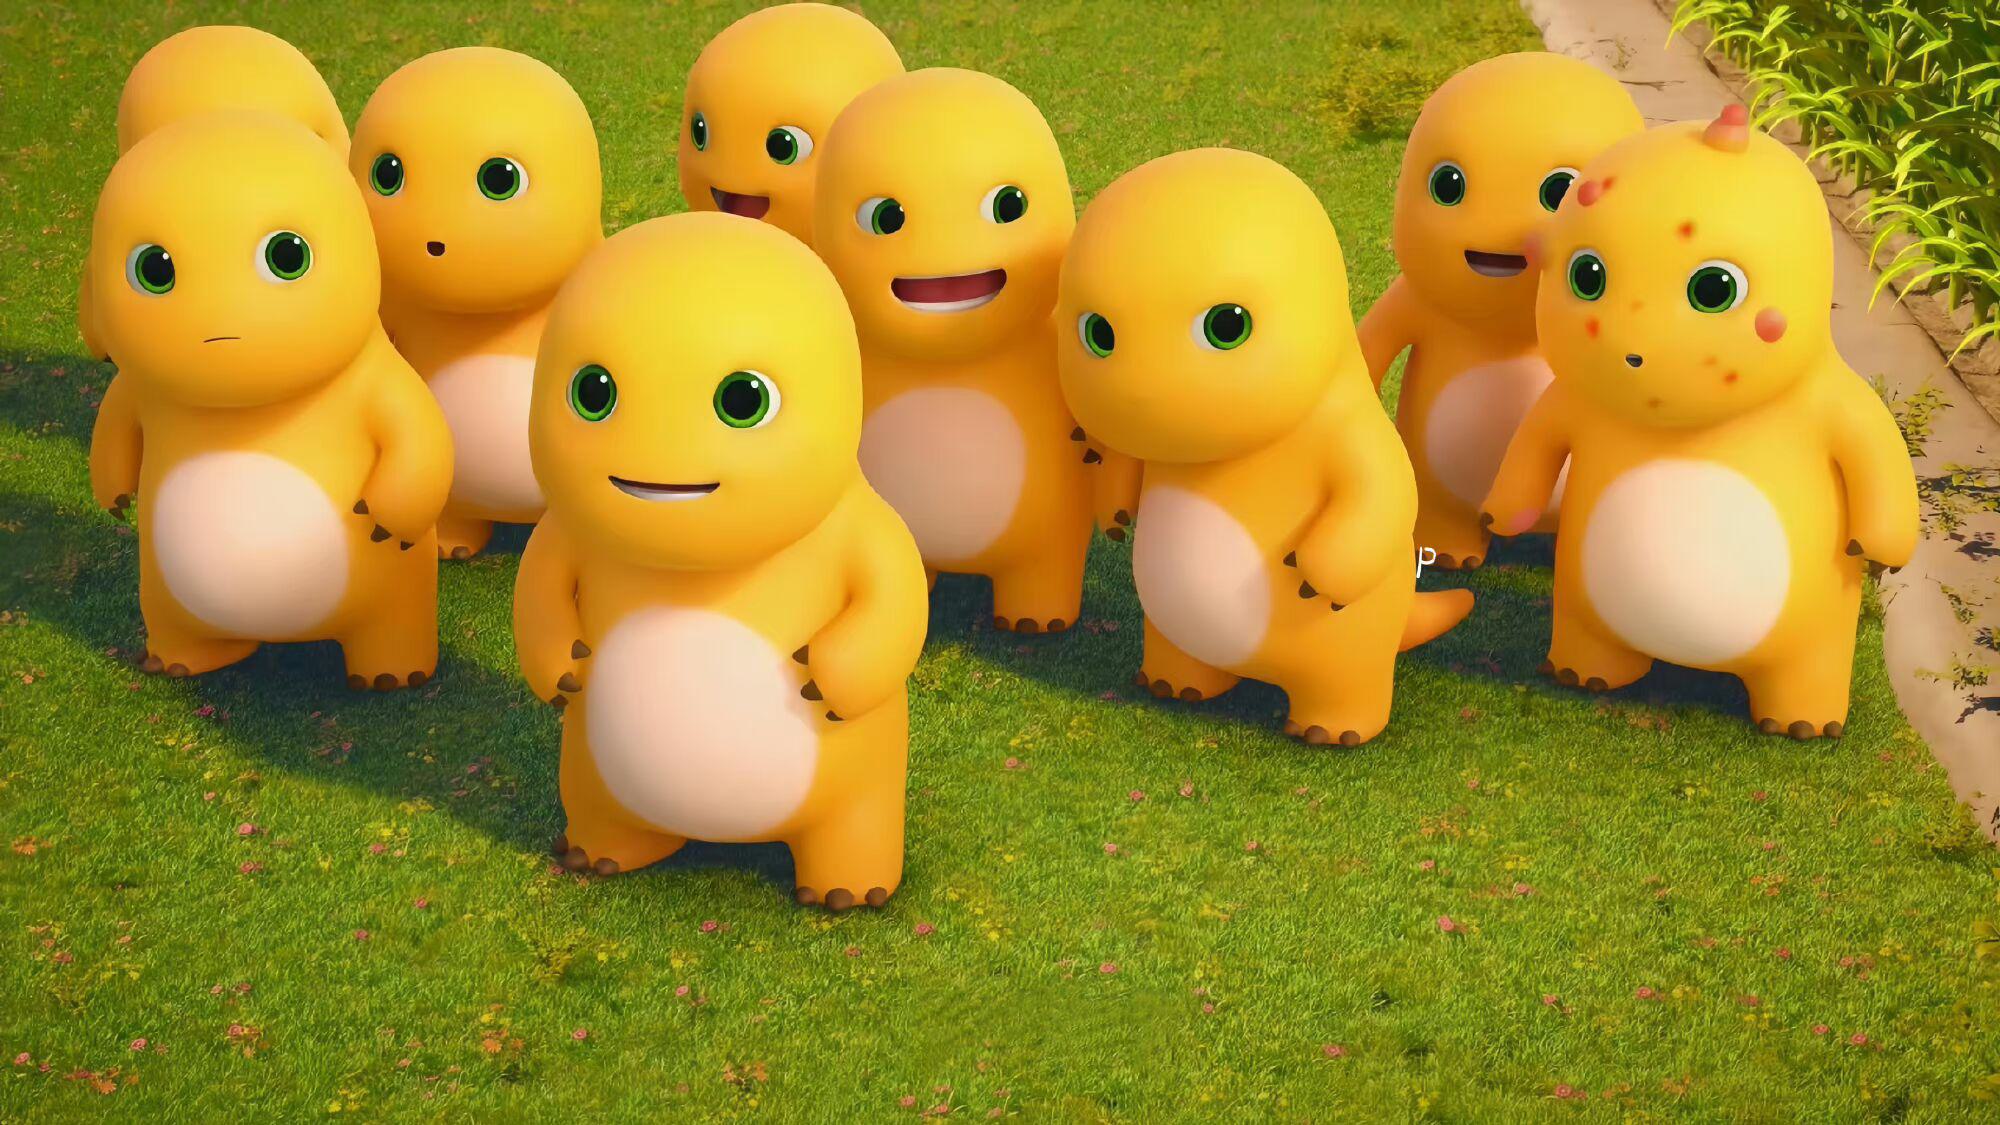
Label: nailong